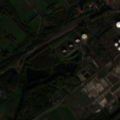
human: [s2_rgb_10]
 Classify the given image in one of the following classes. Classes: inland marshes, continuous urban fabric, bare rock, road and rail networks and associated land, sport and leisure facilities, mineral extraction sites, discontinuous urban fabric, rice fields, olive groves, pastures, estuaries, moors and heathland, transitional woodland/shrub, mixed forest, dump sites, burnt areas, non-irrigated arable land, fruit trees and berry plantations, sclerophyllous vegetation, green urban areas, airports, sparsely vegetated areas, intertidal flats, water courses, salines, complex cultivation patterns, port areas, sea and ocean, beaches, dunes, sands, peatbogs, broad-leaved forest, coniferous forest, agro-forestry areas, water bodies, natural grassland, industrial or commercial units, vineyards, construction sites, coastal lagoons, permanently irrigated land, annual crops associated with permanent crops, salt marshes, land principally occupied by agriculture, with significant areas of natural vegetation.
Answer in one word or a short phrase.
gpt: discontinuous urban fabric, industrial or commercial units, non-irrigated arable land, moors and heathland